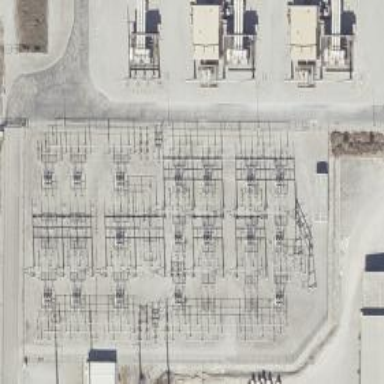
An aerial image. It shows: Switch for power supply.